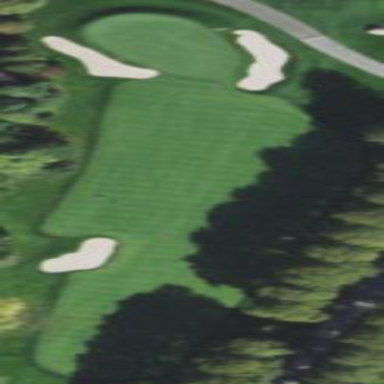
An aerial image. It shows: Area of rough grass used for golf.